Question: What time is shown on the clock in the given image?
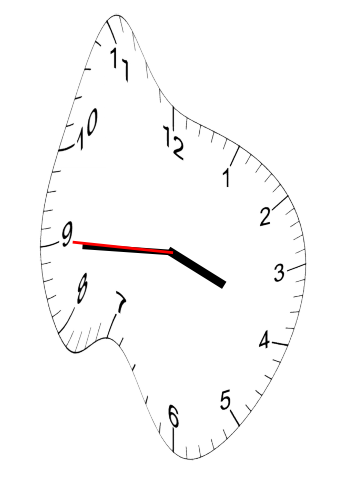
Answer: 03:44:45